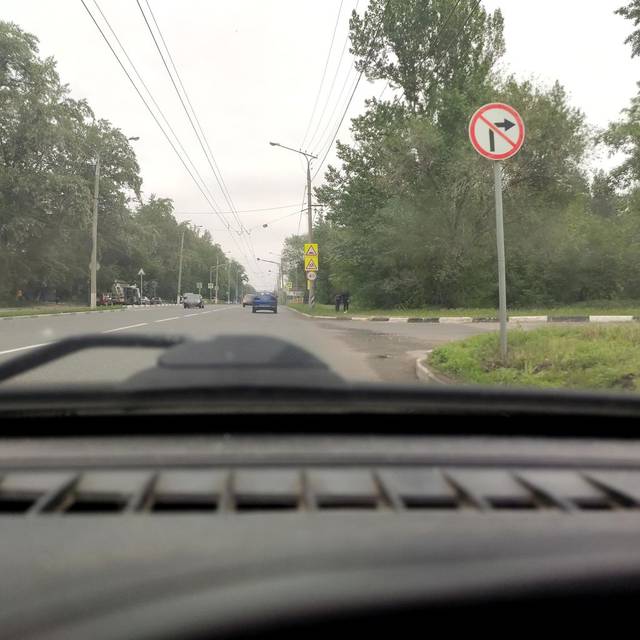
Region: Russia
Coordinates: 53.499, 49.403